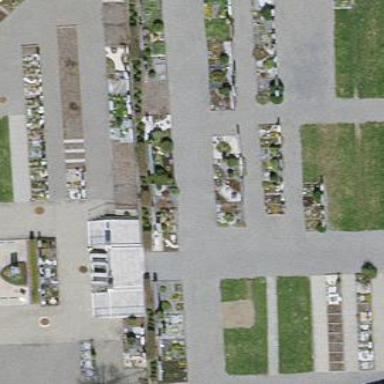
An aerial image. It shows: Cemetery.